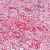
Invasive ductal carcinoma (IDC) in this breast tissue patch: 1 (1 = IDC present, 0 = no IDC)